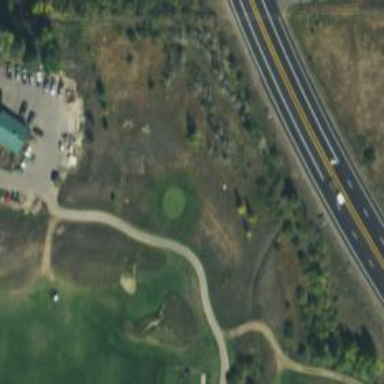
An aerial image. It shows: Well-maintained path used as golf cart path. The tracktype is grade1.